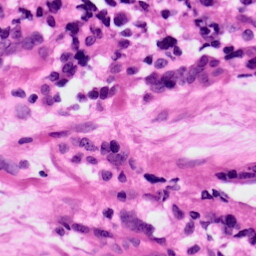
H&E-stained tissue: Ovarian